Question: I am trying to clear field 'NSSearchField' by clicking on the clear button on the right side. I am not able to click on it.
Here is a screen recording of what's happening at my end:

I used the following code found by RND:
'''
[[[self.SrcFiled cell] cancelButtonCell] setAction:@selector(clearSearchField:)];
[[[self.SrcFiled cell] cancelButtonCell] setTarget:self];
'''
But it is not working; I have no idea how to fix this issue. Please suggest how to fix this.
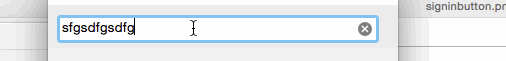
Answer: It's very strange. I got solution by just change 'TextBorderType' rectangle to rounded and this error got fix now i can able to click on clear button of 'NSSearchFiled'. and that working smooth as expected.